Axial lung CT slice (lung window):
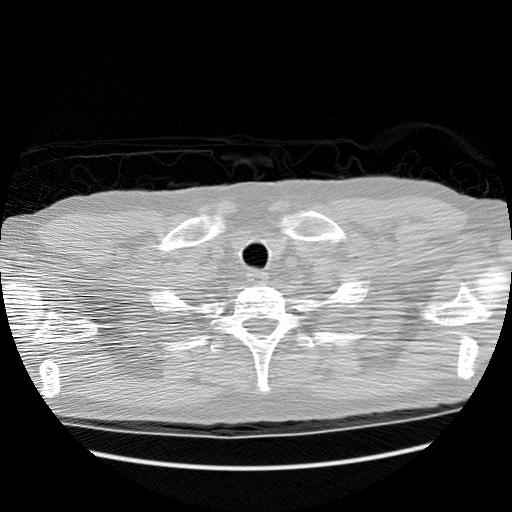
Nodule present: no